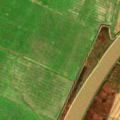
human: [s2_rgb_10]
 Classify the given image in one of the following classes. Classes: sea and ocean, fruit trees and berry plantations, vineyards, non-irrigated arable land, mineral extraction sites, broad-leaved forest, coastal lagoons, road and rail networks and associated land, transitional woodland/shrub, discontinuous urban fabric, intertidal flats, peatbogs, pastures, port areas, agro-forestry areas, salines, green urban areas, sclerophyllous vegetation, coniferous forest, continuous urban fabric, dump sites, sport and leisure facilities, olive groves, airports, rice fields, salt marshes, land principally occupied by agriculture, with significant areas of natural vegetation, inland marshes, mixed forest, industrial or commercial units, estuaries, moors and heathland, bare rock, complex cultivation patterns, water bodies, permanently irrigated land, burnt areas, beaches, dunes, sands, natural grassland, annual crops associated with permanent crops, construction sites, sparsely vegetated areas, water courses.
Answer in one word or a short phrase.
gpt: permanently irrigated land, rice fields, pastures, inland marshes, salt marshes, estuaries